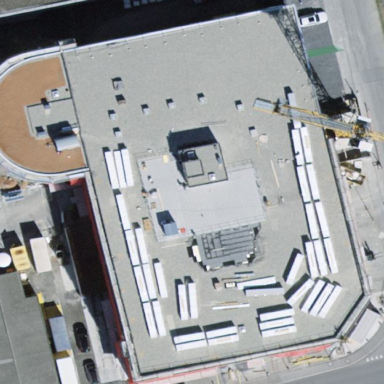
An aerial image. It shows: Commercial building.